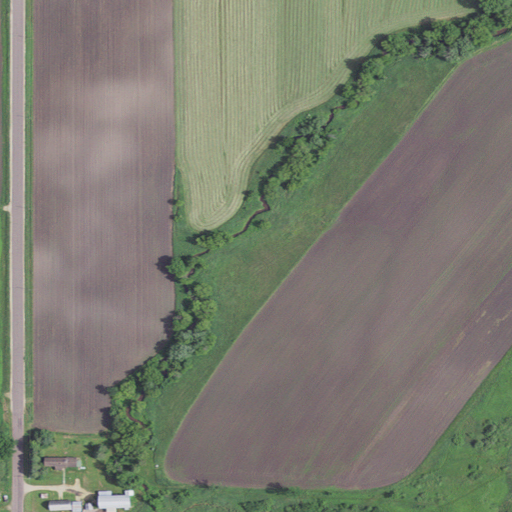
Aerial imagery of valley in Wisconsin named Prissel Valley containing cultivated crops, herbaceous wetlands, open development, pasture, medium intensity development, low intensity development, and high intensity development